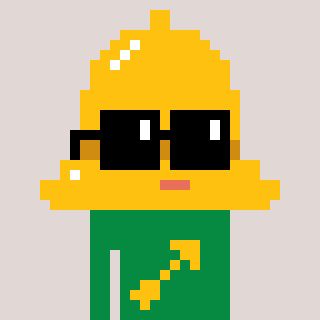
a pixel art character with square black sunglasses, a bell-shaped head and a green-colored body on a warm background